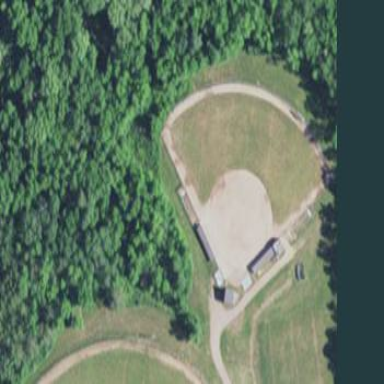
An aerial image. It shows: Softball pitch for leisure sports.